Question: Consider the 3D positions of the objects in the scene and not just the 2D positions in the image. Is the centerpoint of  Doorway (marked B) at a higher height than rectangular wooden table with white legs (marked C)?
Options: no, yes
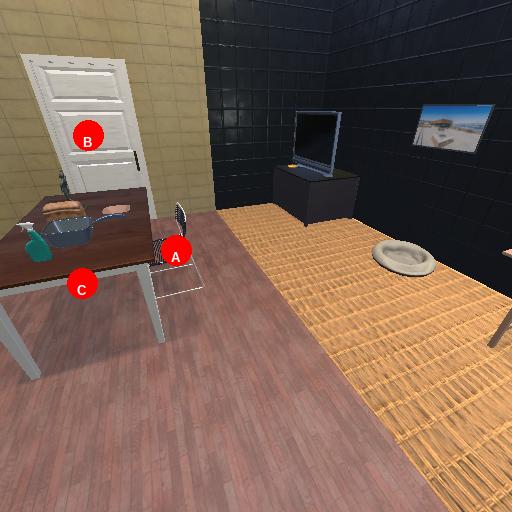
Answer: no